Question: I have just bought an 'SSL' certificate and with a great deal of help from my host service installed it on my website. My hosts assure me that it is now secure and that data to and from the site is encrypted.
However I am not a little confused. All redirection within the site is now set to but if I manually put in the same page using it also works. Is this a problem?
Also, no lock appears at the end of the address bar as it seems to do with other secure sites. Should there be?

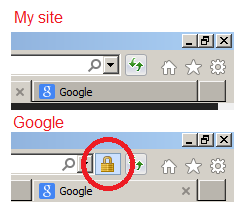
Answer: Each browser/device have a list of recognized Certificate Authorities (CA) that they know and trust. SSL certs from these providers will often display the additional security icons like the lock or the green bar in Chrome. The list is long and varies by browser as you'd expect. This is <URL>t, for example.
Typically getting that type of SSL cert is more pricey and comes with an additional step of identity verification.
In your case the lock is not showing but the SSL keys have been installed and configured which means you still ARE secure. (Otherwise you'd get a warning about the SSL cert not matching the domain which lets the user know it may be fake or is at least questionable) As long as you aren't seeing that message you can rest easy that it's at least secure. The browsers just won't go out of their way to show the extra "bling".
As far as your redirect. If you still have something listening at :80 it will work with http as well. If you are trying to force it all to the https version then your rewrite rule may need a little work if you are still able to access it via http. But http and https can co-exist just fine and often do (like a regular http site that doesn't go https until you enter the checkout process) For an API-type of service, or if you are trying to use something like SPDY, you probably want to force everything to use the https protocol instead.